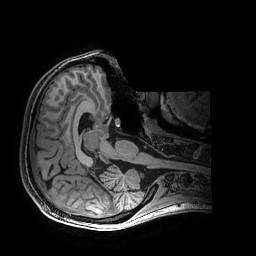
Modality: T1w
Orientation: axial
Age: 22
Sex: female
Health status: healthy
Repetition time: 2.53 s
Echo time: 0.0034 s